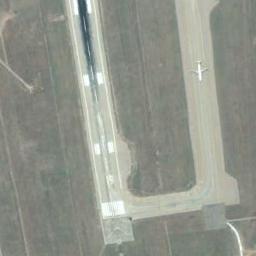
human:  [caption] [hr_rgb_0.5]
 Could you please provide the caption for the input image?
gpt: The runway goes through the lawn and a plane is about to enter the runway .

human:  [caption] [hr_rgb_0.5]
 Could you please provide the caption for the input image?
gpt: The runway is on the grass with an airplane .

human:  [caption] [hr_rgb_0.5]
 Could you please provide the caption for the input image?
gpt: There is a plane on the runway .

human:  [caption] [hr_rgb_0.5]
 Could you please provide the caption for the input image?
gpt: Next to the runway is a large patch of brown bare ground with white short-line signs on the runway and an aircraft on the runway .

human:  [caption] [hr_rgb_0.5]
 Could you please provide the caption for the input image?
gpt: There are bare lawns around the runway .